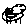
Label: bird